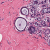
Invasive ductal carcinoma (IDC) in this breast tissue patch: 0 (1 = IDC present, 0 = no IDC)